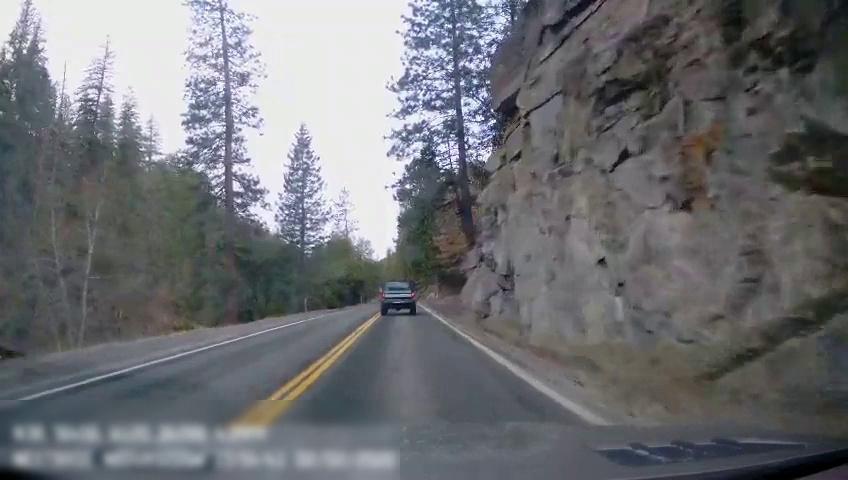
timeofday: Day
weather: Sunny
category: Drivable Space
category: Vehicles | Truck
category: Lanes | Current Lane
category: Lanes | Current Lane
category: Lanes | Alternate Lane